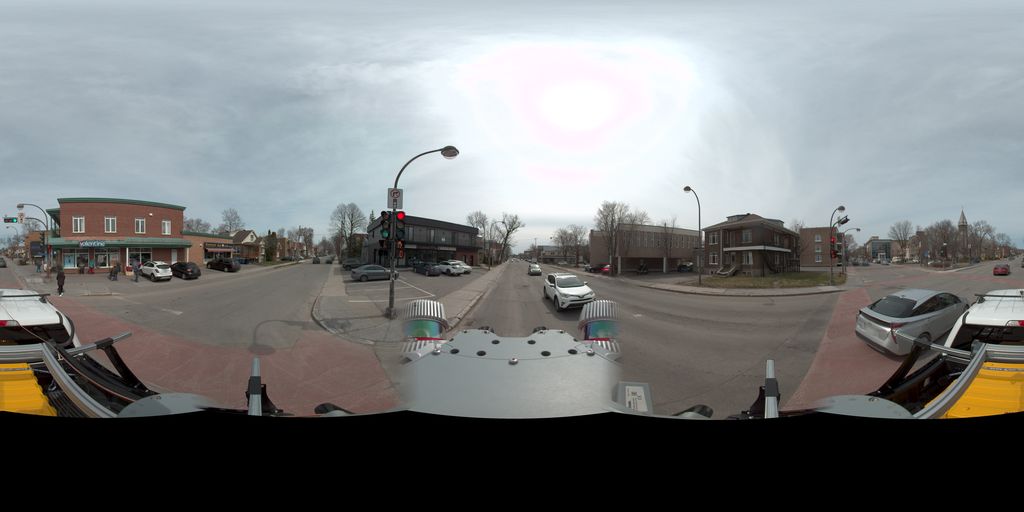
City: quebec_city